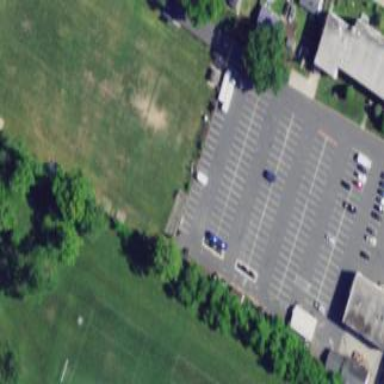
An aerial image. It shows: Pitch designated for soccer and lacrosse.